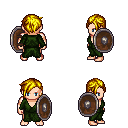
a pixel art fantasy rpg character, male body template, human, light skin, green robe, red pants, blonde pixie cut hairstyle, shield, four views (front, back, left, right), 2x2 character sprite sheet, small pixel art, hard edges, no anti-aliasing